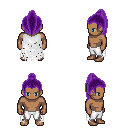
a pixel art fantasy rpg character, male body template, human, dark skin, white tattered cape, white pants, purple long topknot hairstyle, four views (front, back, left, right), 2x2 character sprite sheet, small pixel art, hard edges, no anti-aliasing